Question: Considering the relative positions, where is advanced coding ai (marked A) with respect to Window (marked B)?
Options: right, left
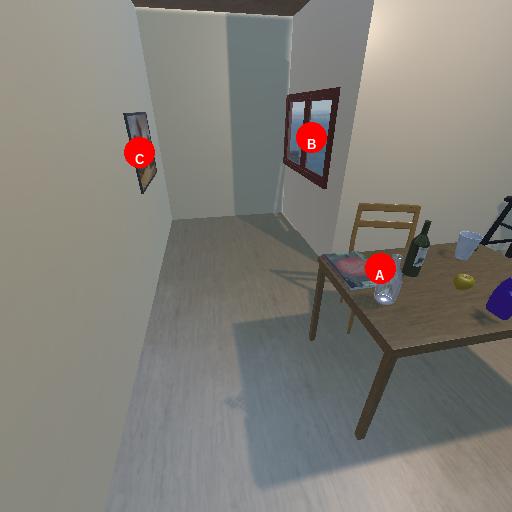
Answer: right